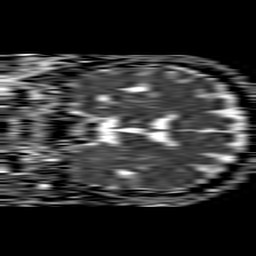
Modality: ADC
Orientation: coronal
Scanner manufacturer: philips
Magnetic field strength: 1.5 T
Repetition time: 4.6 s
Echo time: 0.08517 s